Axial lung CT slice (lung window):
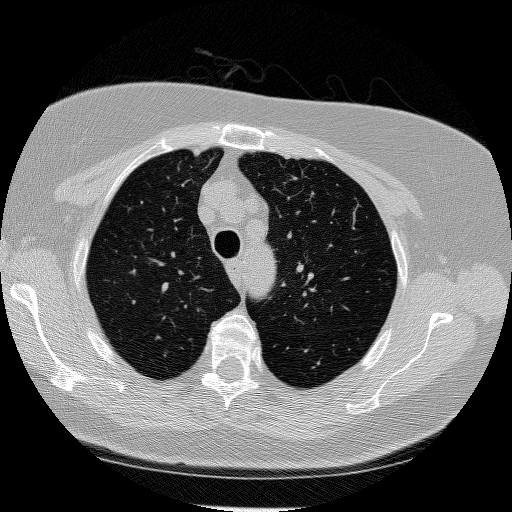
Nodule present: no